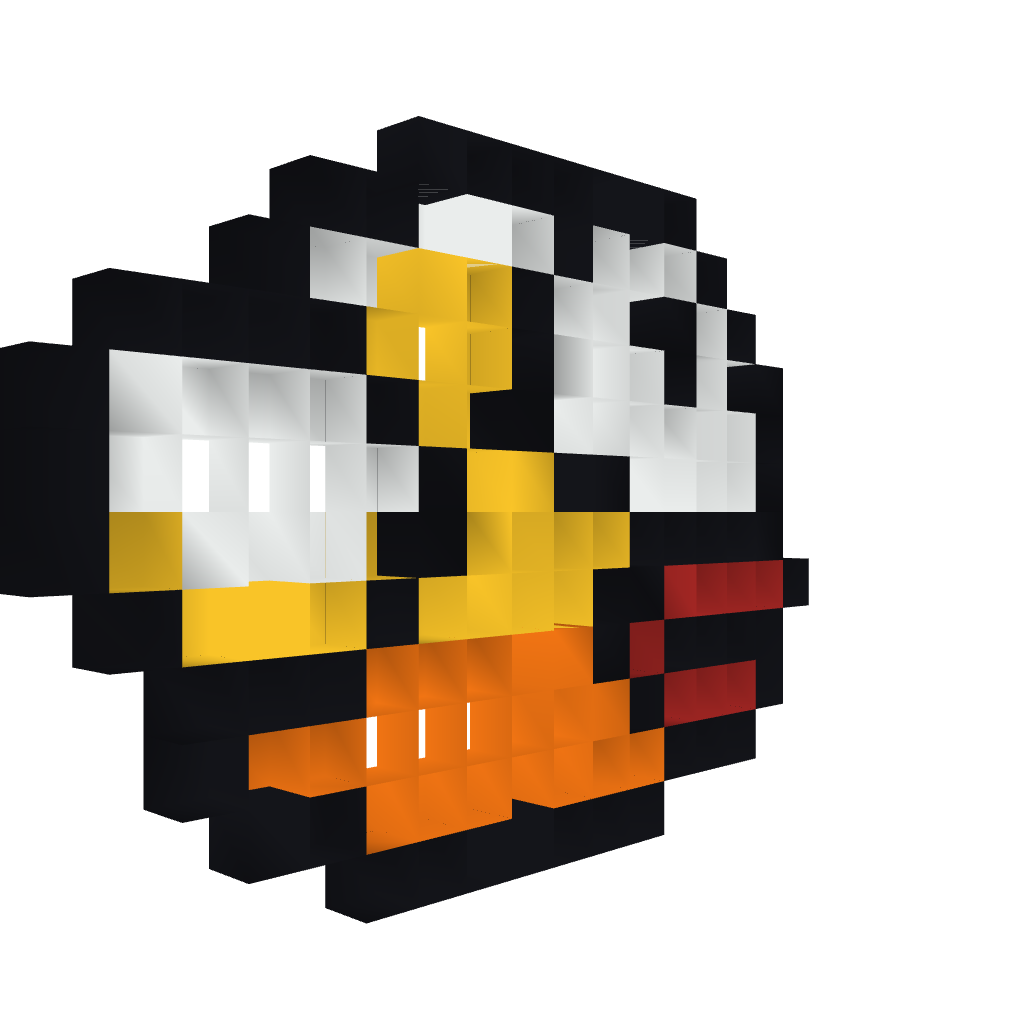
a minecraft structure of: Flappy bird